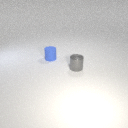
small blue rubber cylinder behind small gray metal cylinder